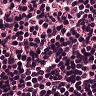
Metastatic tissue present: no